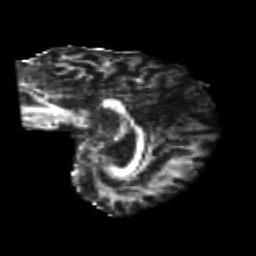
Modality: FA
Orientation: sagittal
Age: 20
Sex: male
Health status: healthy
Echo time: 0.074 s